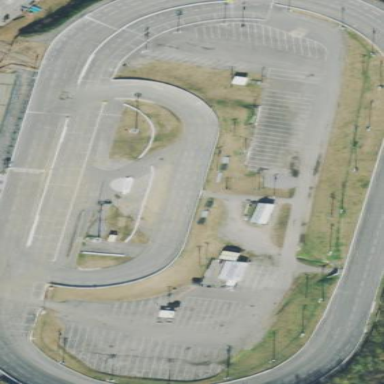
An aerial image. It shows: Paved raceway designed for motor sports.